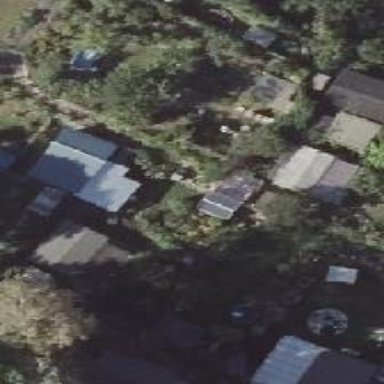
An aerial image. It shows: Plot within allotments.